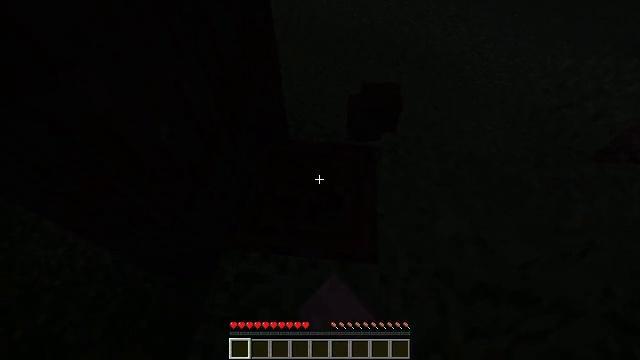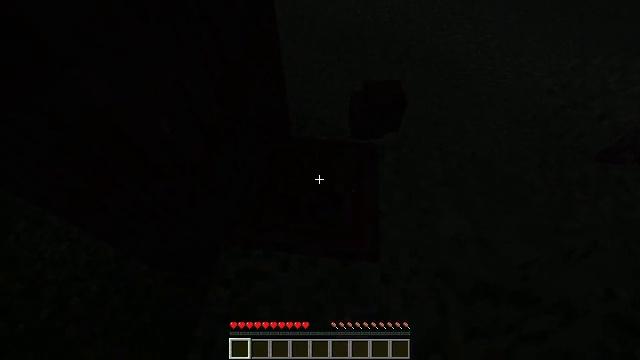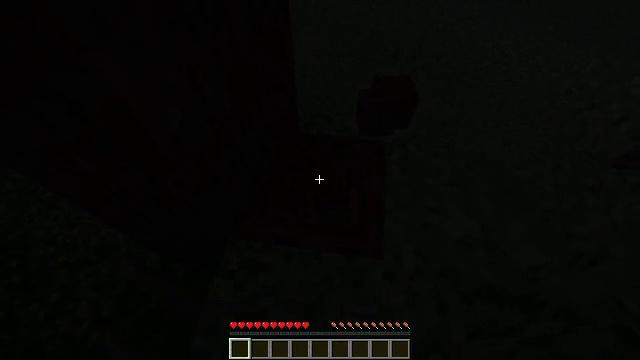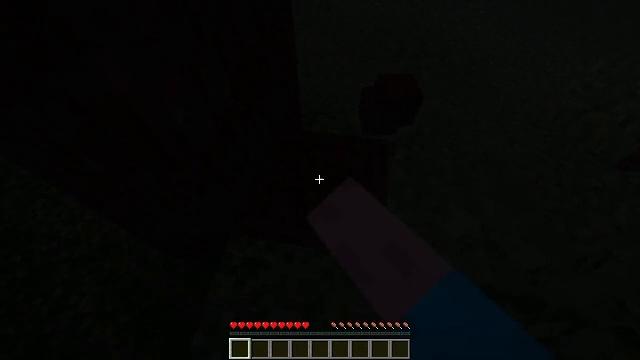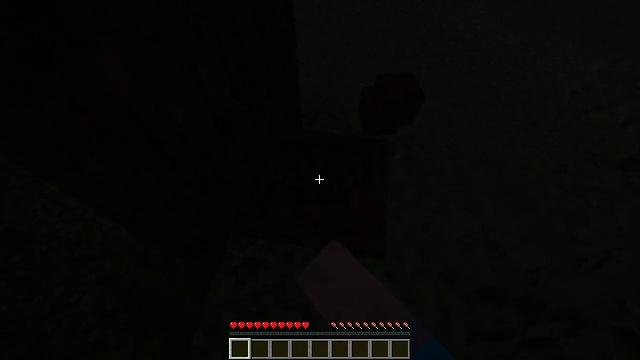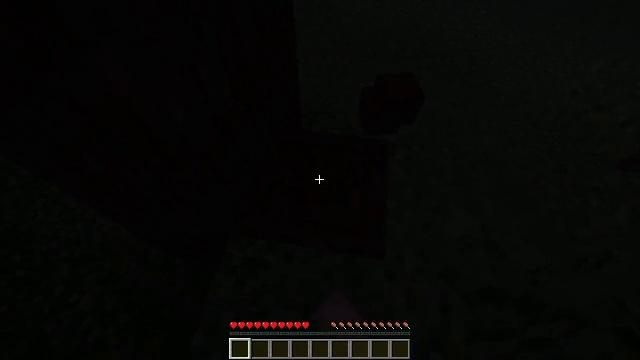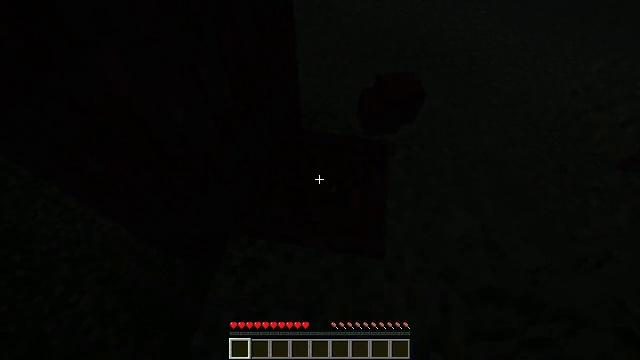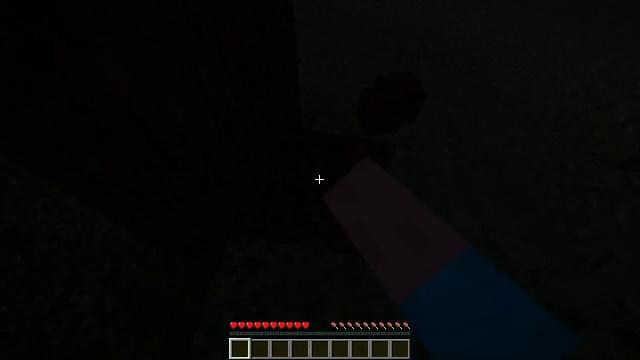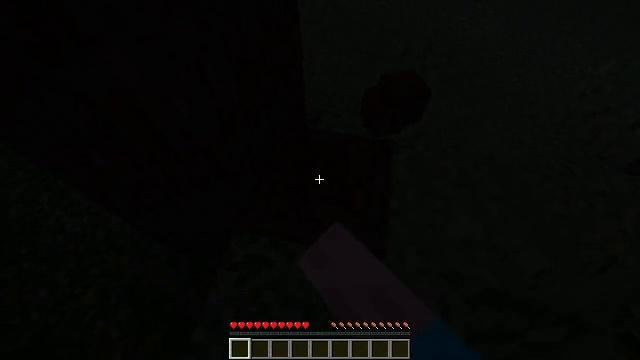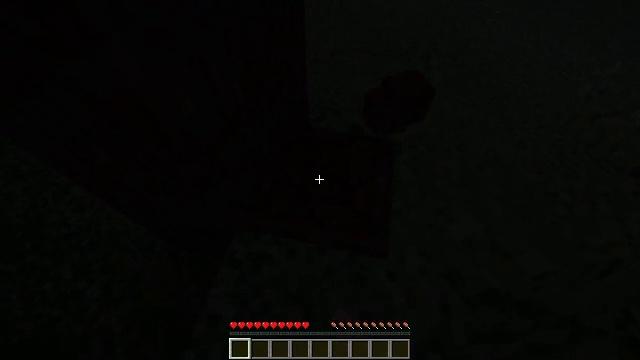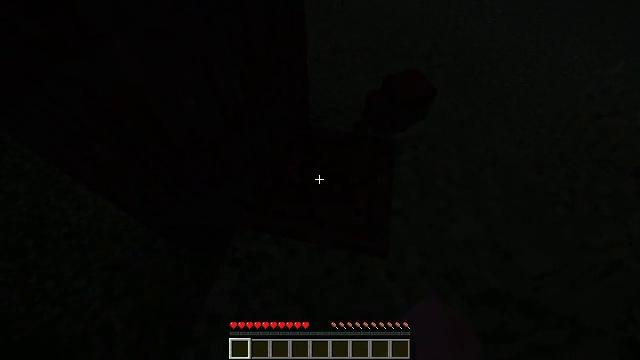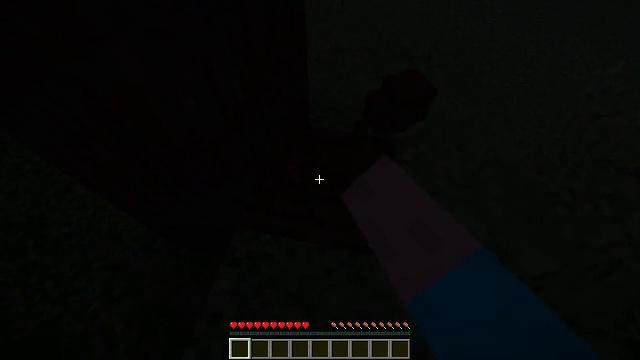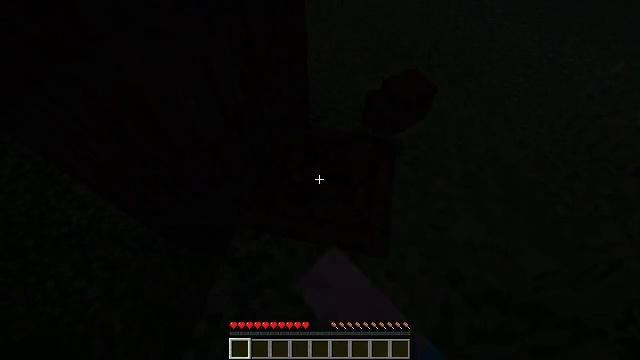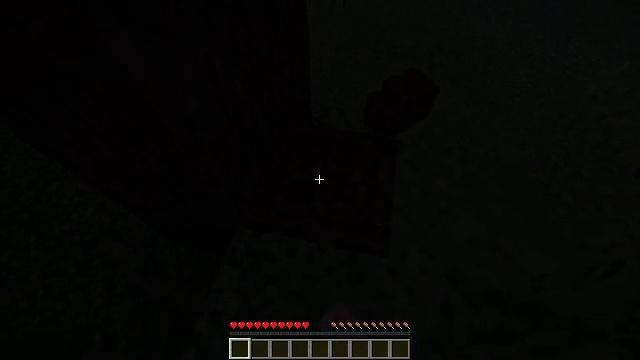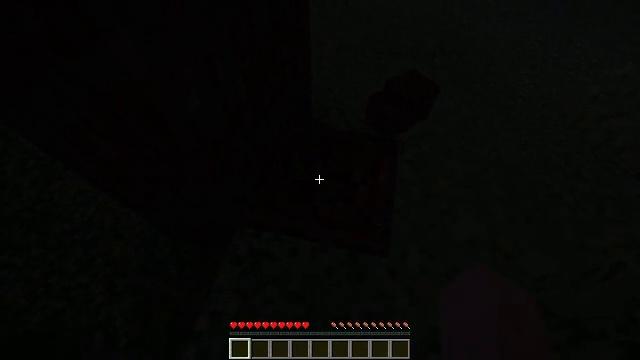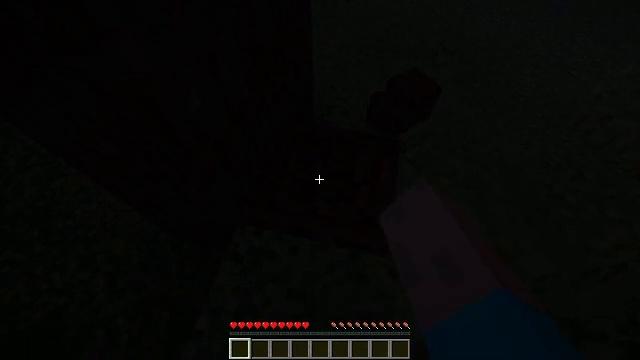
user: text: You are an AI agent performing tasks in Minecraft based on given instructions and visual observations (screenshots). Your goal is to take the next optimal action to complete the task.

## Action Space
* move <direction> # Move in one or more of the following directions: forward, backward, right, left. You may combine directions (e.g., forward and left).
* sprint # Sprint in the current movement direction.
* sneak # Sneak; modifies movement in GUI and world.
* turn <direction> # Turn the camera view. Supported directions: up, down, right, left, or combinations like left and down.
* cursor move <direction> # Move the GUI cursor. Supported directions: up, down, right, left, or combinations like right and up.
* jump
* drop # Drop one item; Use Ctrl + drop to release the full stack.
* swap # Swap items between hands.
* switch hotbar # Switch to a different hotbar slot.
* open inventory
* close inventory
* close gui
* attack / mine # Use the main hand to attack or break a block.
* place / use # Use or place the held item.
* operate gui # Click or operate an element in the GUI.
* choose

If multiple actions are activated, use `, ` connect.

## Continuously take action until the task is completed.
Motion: motion action
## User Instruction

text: Chop down the dark oak log.
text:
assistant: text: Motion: attack / mine
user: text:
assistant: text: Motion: turn left and down, attack / mine
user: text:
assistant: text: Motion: attack / mine
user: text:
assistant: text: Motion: attack / mine
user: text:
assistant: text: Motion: attack / mine
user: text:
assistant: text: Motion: attack / mine
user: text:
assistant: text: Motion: attack / mine
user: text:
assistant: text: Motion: turn left, attack / mine
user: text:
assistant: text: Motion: attack / mine
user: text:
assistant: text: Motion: attack / mine
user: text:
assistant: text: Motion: attack / mine
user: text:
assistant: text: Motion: attack / mine
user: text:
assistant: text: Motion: attack / mine
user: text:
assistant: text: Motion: attack / mine
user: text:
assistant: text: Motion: attack / mine
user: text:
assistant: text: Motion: attack / mine
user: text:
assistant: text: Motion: attack / mine
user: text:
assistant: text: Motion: attack / mine
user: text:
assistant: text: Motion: attack / mine
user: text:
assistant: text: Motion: attack / mine
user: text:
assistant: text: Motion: attack / mine
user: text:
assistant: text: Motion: attack / mine
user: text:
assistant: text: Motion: attack / mine
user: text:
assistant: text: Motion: attack / mine
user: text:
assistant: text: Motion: attack / mine
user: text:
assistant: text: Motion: attack / mine
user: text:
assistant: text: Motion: attack / mine
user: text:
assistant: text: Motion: attack / mine
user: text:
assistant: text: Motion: turn left and up, attack / mine
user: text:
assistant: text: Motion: turn left and up, attack / mine